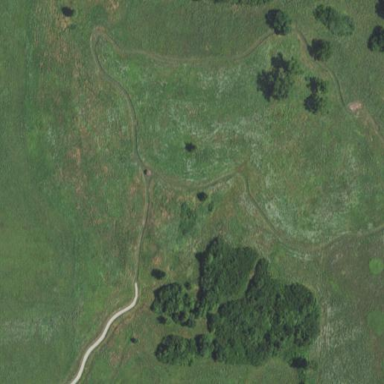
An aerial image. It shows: Protected site.